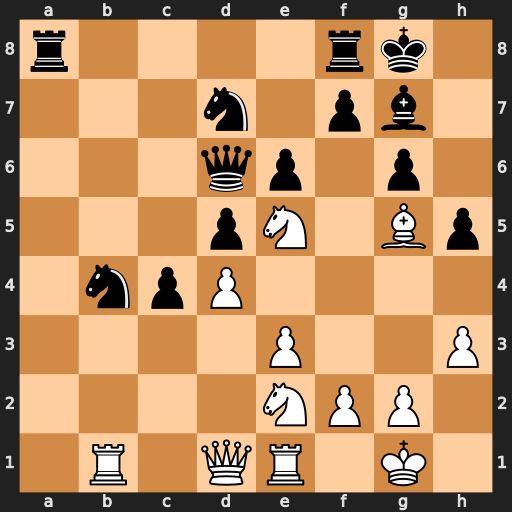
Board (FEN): r4rk1/3n1pb1/3qp1p1/3pN1Bp/1npP4/4P2P/4NPP1/1R1QR1K1
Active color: w
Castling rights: -
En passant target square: -
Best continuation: Nxd7 Qxd7 Rxb4